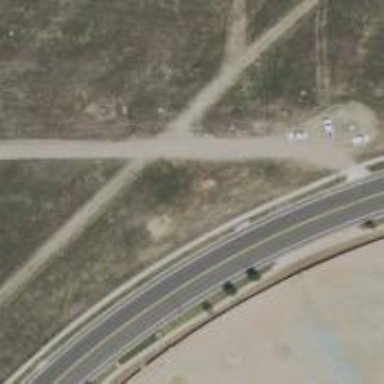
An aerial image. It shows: Unmarked crossing on the road.